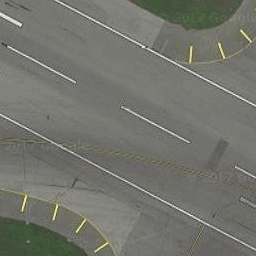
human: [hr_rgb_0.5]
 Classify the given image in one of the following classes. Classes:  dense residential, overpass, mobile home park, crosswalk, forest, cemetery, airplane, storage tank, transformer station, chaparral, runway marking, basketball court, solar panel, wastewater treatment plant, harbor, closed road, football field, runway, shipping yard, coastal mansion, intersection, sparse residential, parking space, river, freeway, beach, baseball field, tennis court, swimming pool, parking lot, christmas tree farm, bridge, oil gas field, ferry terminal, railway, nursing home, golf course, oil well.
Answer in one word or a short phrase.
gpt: runway